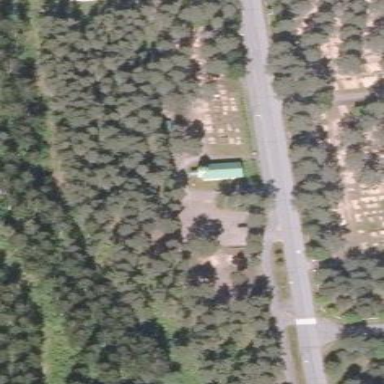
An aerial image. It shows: Cemetery.